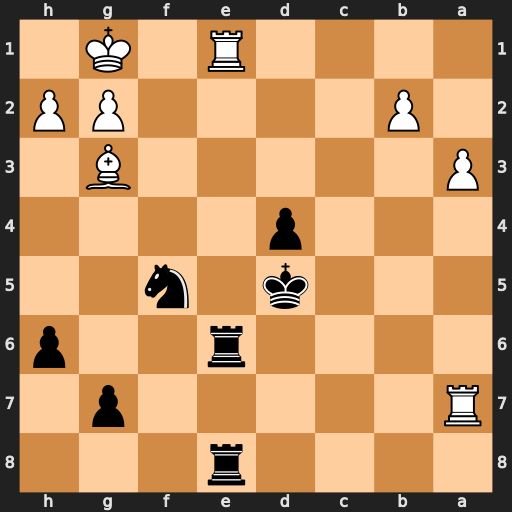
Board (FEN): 4r3/R5p1/4r2p/3k1n2/3p4/P5B1/1P4PP/4R1K1
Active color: b
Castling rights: -
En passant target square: -
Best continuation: Rxe1+ Bxe1 Rxe1+